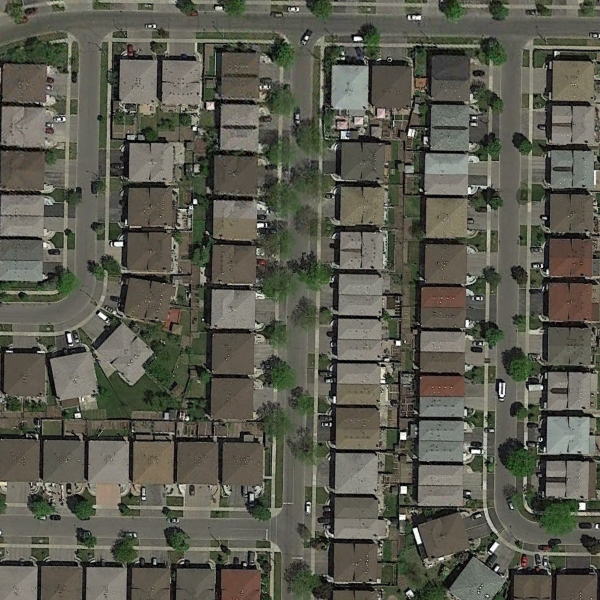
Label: DenseResidential